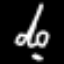
Label: donut